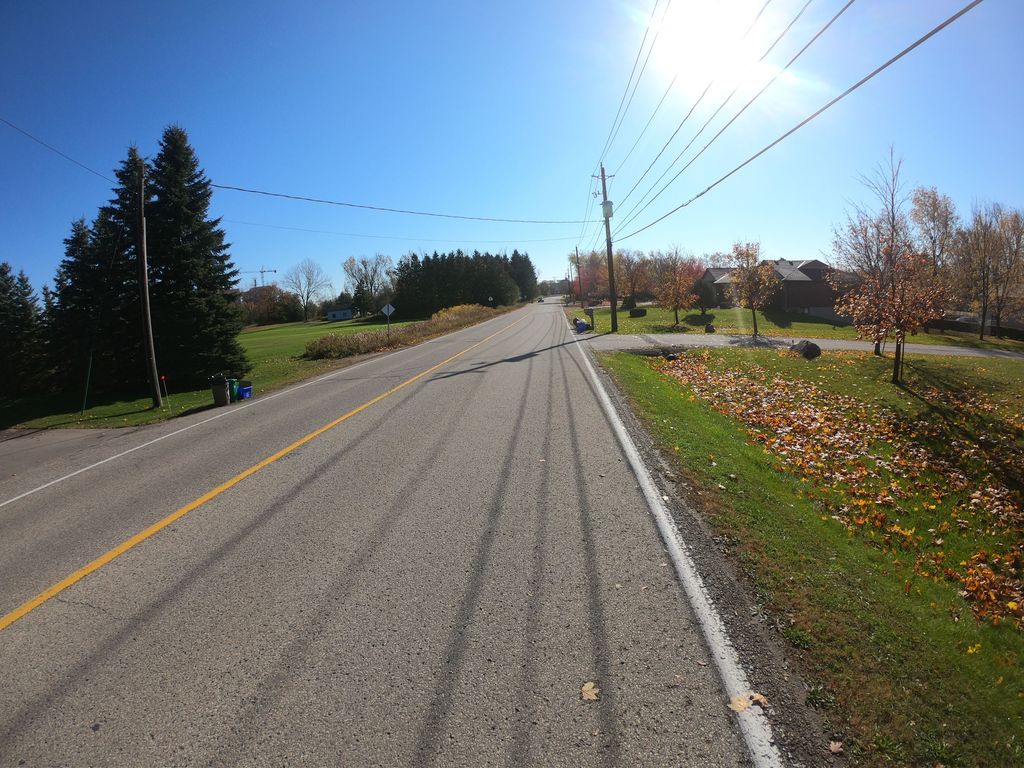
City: kitchener-waterloo